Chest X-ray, AP view. Patient: 78 years old, sex M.
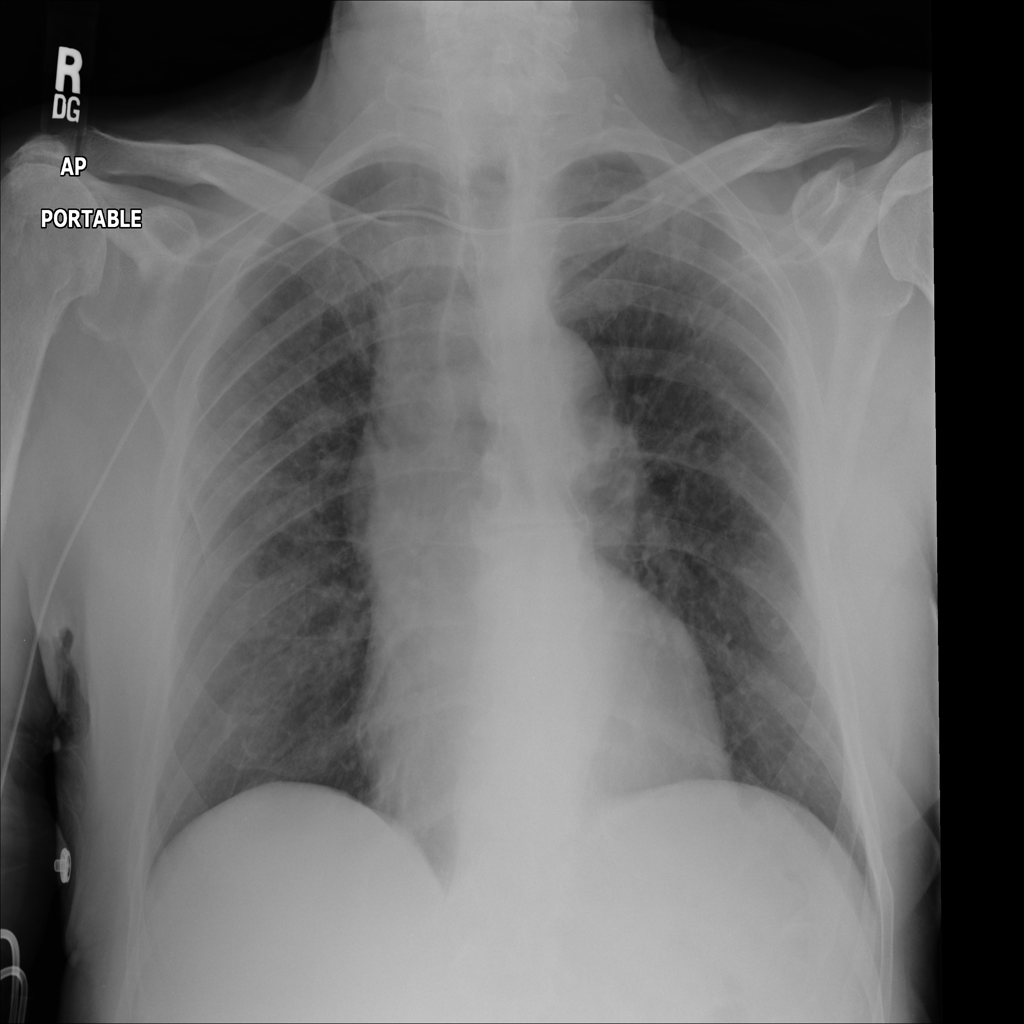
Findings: No Finding